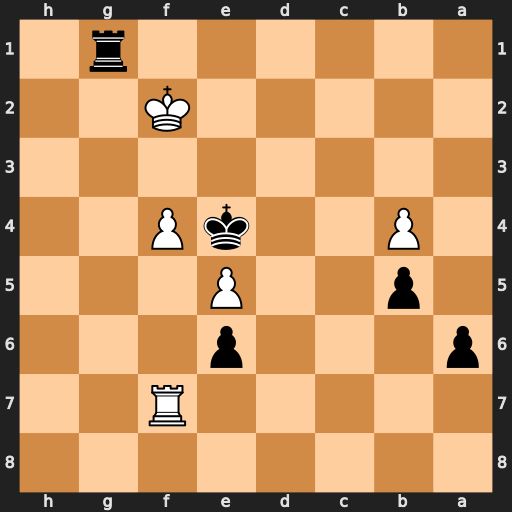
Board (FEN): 8/5R2/p3p3/1p2P3/1P2kP2/8/5K2/6r1
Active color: b
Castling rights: -
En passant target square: -
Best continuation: Rg4 Rf6 Rxf4+ Kg3 Rf5